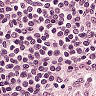
Metastatic tissue present: no